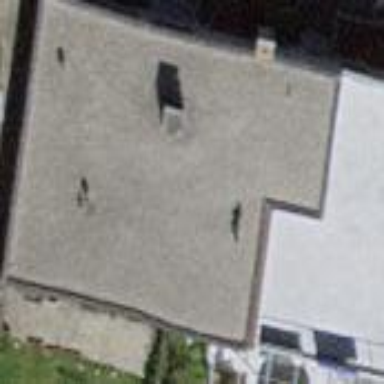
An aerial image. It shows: Building with flat roof.